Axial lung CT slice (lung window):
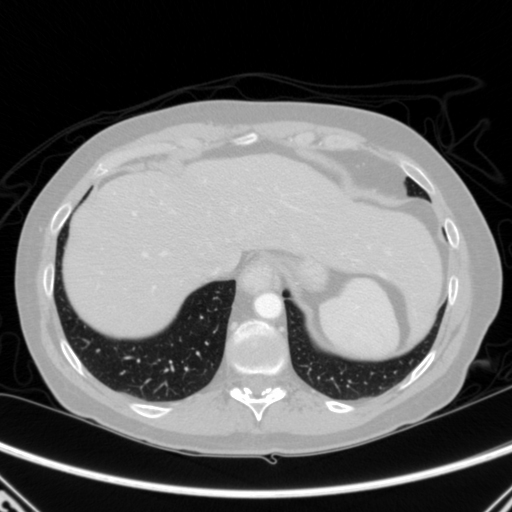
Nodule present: no